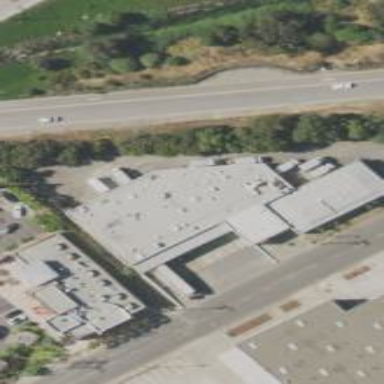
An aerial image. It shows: Industrial building with flat roof.